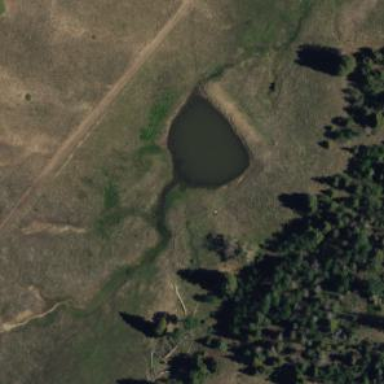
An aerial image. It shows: Reservoir area.